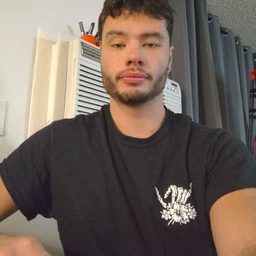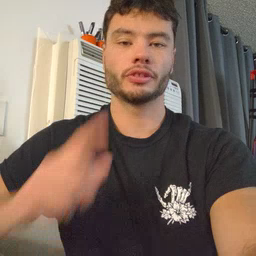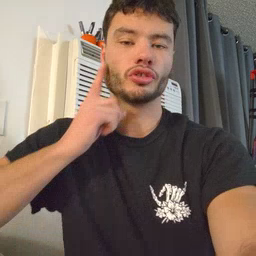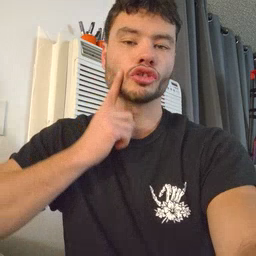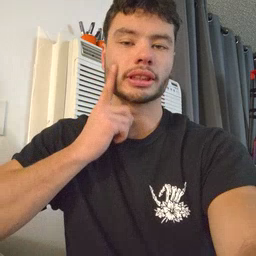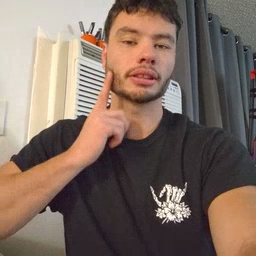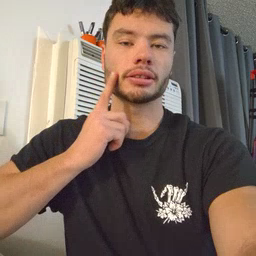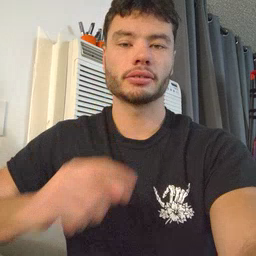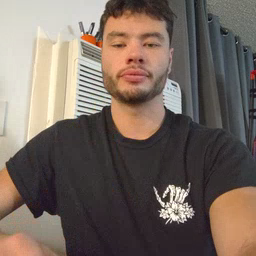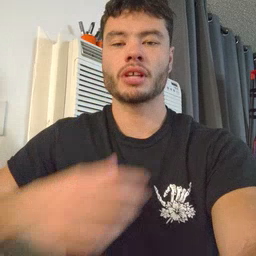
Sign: cheek